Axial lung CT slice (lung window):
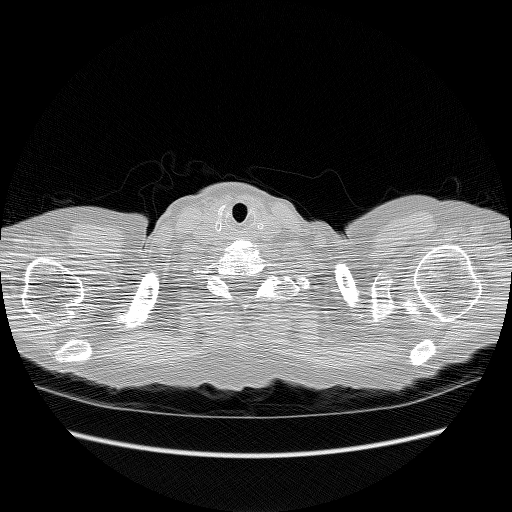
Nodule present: no